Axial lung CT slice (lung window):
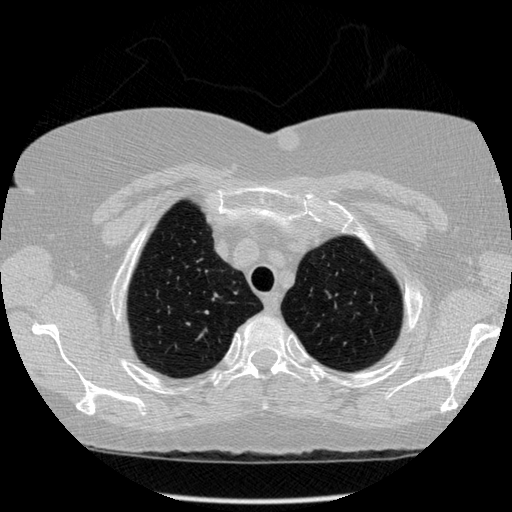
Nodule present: no